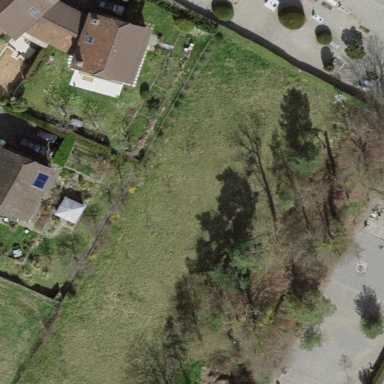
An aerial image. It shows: Garden surrounded by fence.